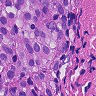
Metastatic tissue present: yes